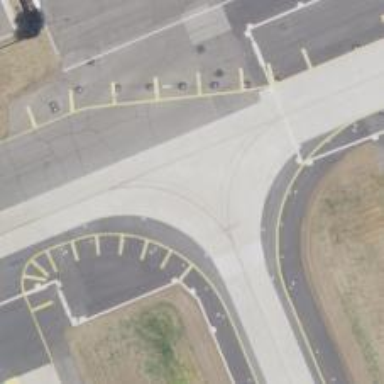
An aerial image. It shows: Image of taxiway at airport.